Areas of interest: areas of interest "Industrial"
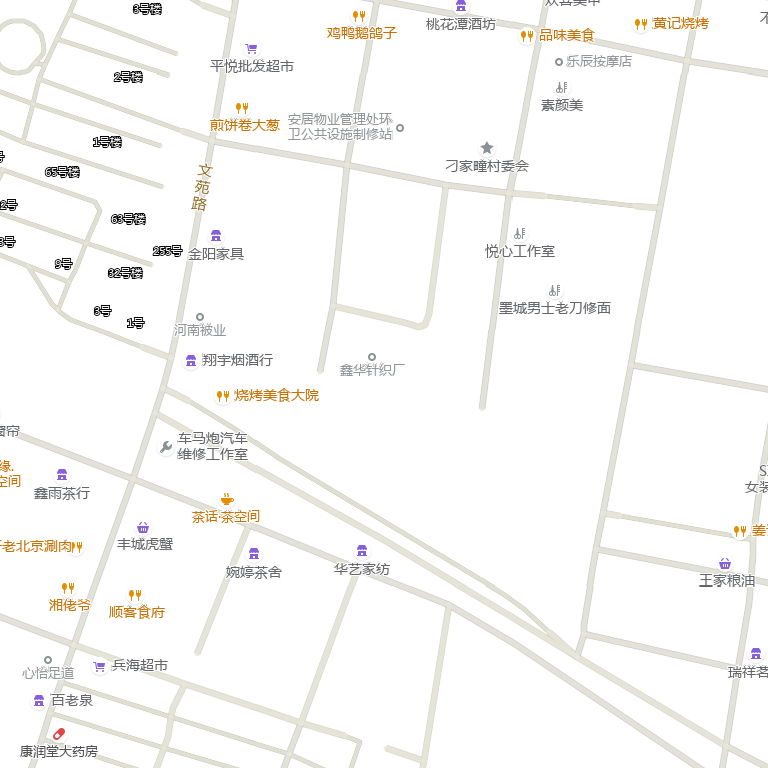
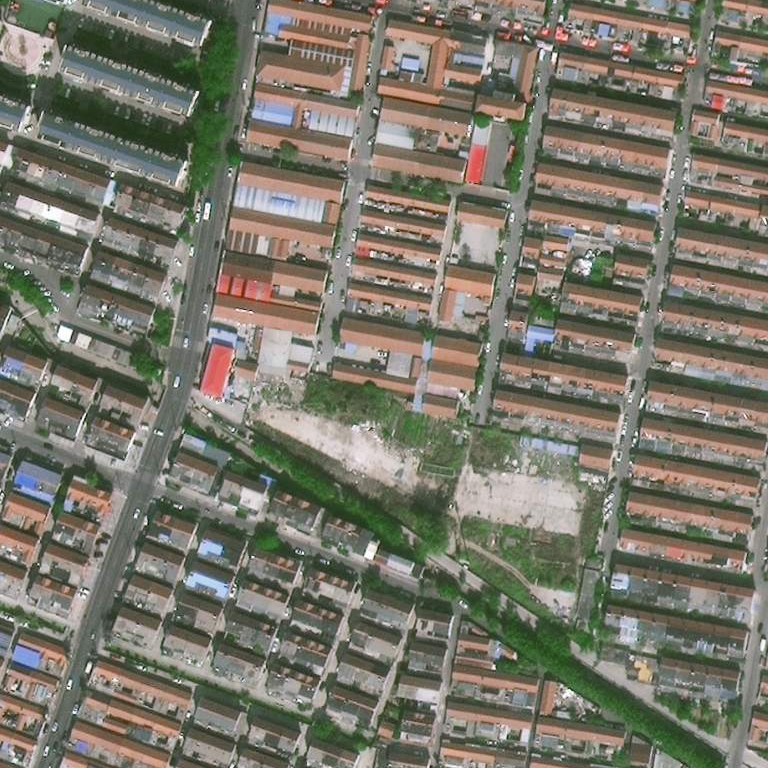